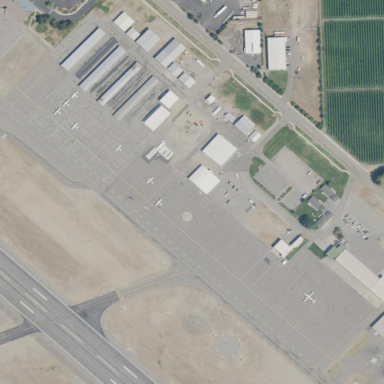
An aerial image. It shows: Apron at the airport with asphalt surface.